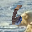
Label: 6